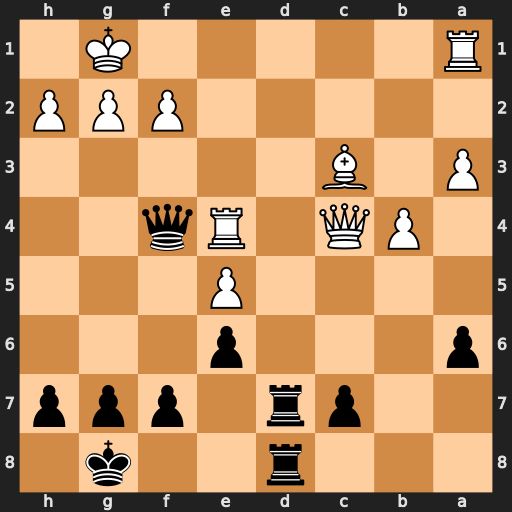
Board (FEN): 3r2k1/2pr1ppp/p3p3/4P3/1PQ1Rq2/P1B5/5PPP/R5K1
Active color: b
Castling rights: -
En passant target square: -
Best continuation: Rd1+ Rxd1 Rxd1+ Be1 Rxe1+ Rxe1 Qxc4